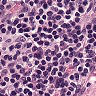
Metastatic tissue present: no